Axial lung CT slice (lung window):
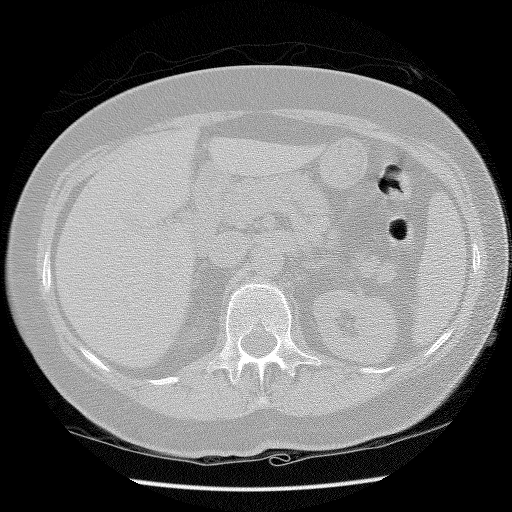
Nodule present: no